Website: bh-photo
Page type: address-validator
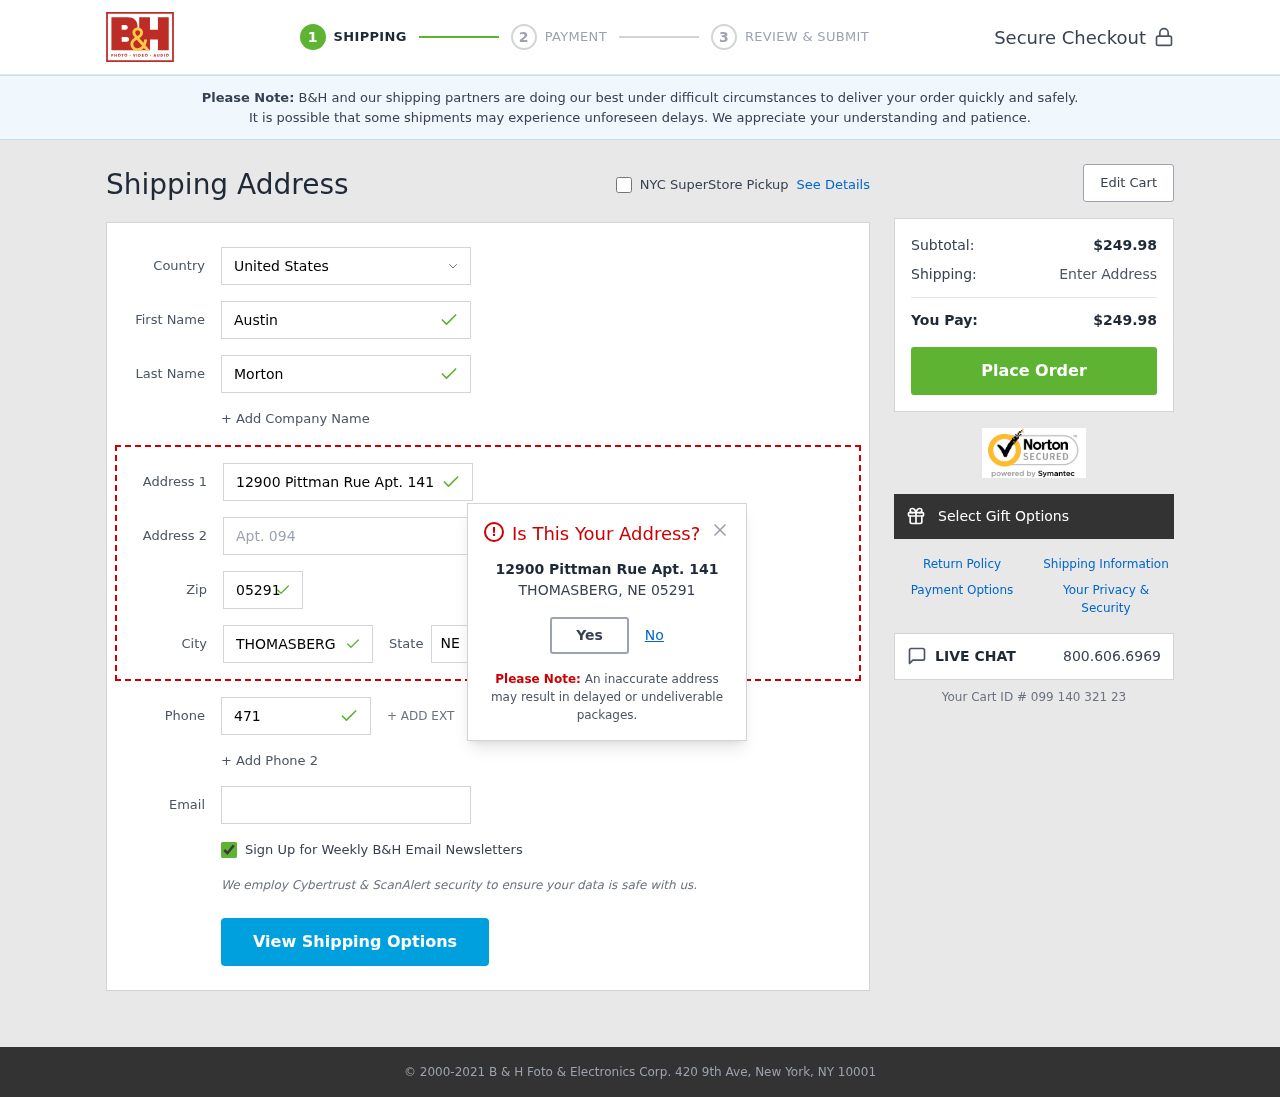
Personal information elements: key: PII_CITY
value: Thomasberg
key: PII_COUNTRY
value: United States
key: PII_EMAIL
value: austin.morton@hotmail.com
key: PII_FIRSTNAME
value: Austin
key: PII_LASTNAME
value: Morton
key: PII_PHONE
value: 4714729385
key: PII_POSTCODE
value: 05291
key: PII_STATE_ABBR
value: NE
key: PII_STREET
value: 12900 Pittman Rue Apt. 141
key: PII_STREET2
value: Apt. 094
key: PII_CITY_MODAL
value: THOMASBERG
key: PII_POSTCODE_FULL
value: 05291
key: PII_POSTCODE_NUMERIC
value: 5291
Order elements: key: ORDER_SUBTOTAL
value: $249.98
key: ORDER_TOTAL
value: $249.98
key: ORDER_ID
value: Your Cart ID # 099 140 321 23